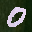
Label: 0